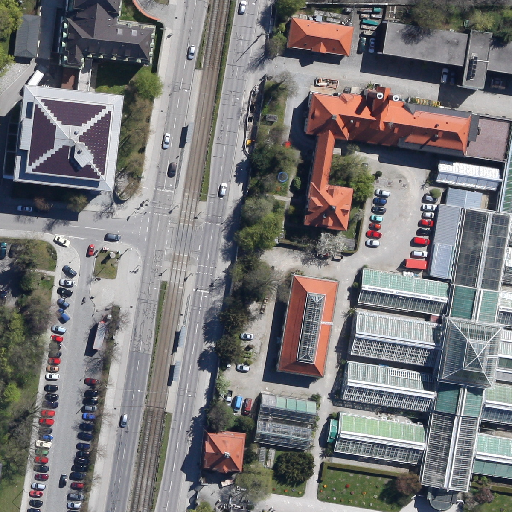
Referring expression: light-duty vehicle in the parking area